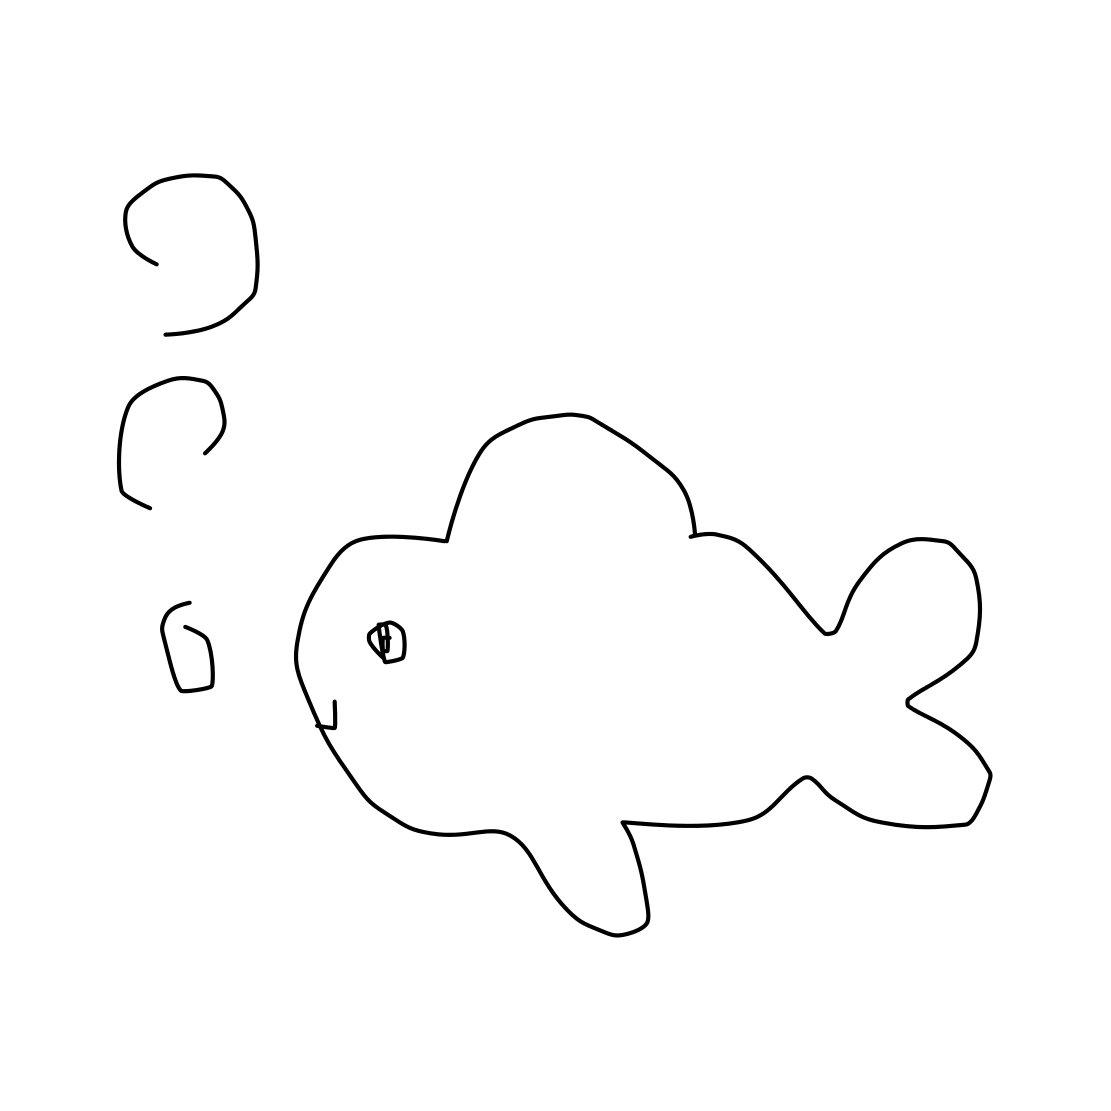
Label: fish